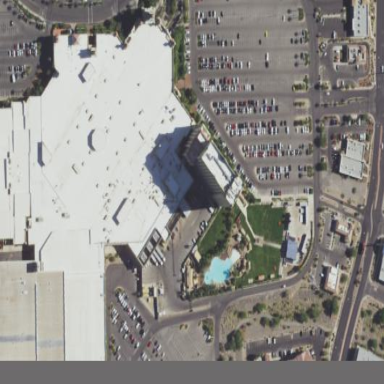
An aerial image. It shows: Hotel building.